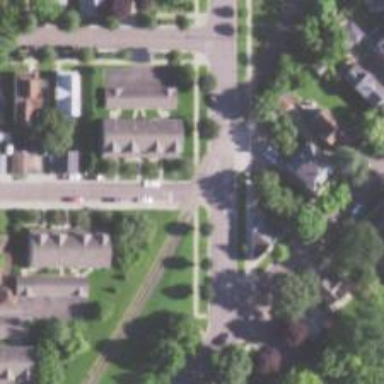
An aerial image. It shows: Residential road with sidewalk on the left.